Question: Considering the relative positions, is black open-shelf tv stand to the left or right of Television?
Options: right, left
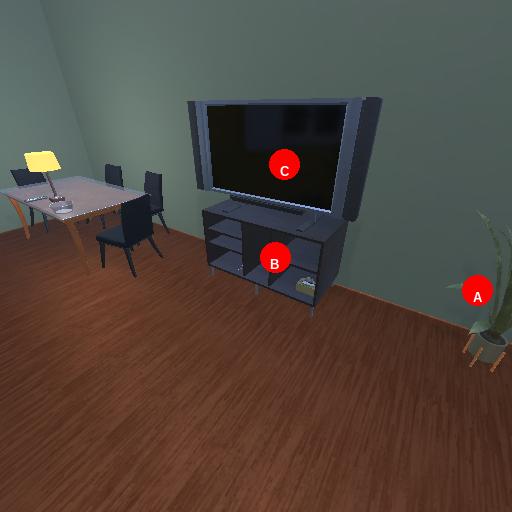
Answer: right